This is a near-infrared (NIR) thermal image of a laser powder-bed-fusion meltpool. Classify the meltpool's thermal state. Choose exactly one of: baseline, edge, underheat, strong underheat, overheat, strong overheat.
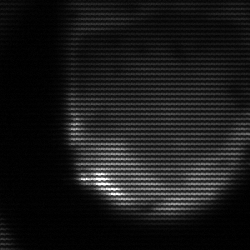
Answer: edge